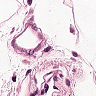
Metastatic tissue present: no